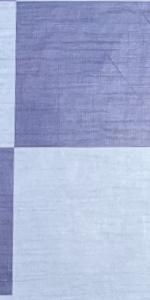
Label: Empty